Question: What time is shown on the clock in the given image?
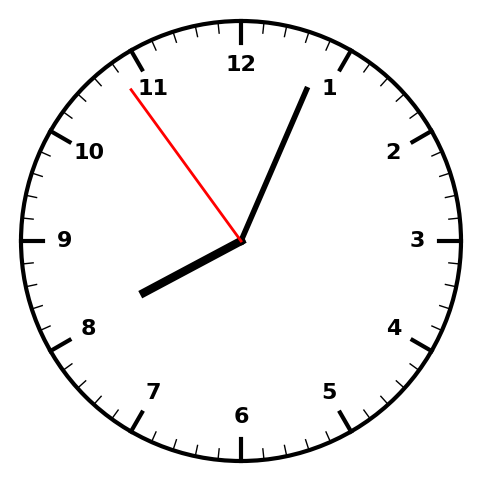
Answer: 08:03:54